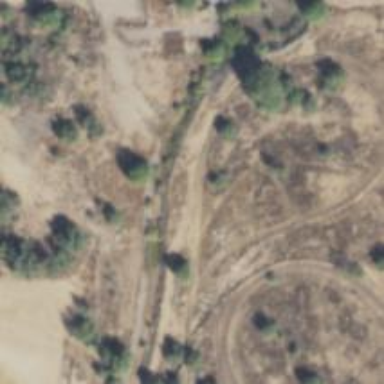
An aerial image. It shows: Miniature railway.